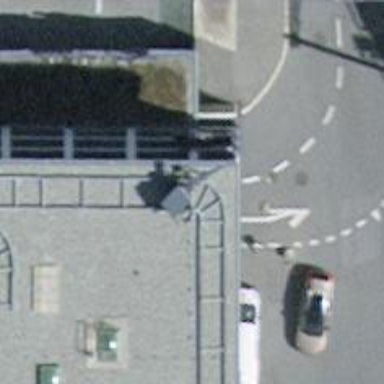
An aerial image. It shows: Entrance to multi-storey parking facility.